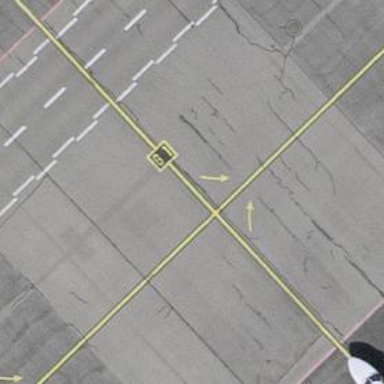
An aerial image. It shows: Airport parking position.